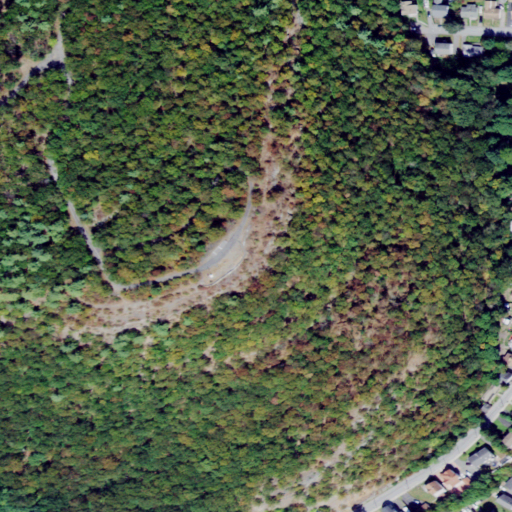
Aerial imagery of mountain in New York named Point Peter containing deciduous forest, open development, low intensity development, mixed forest, and medium intensity development